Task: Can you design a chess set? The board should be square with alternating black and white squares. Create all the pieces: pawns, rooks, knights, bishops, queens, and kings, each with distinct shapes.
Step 193:
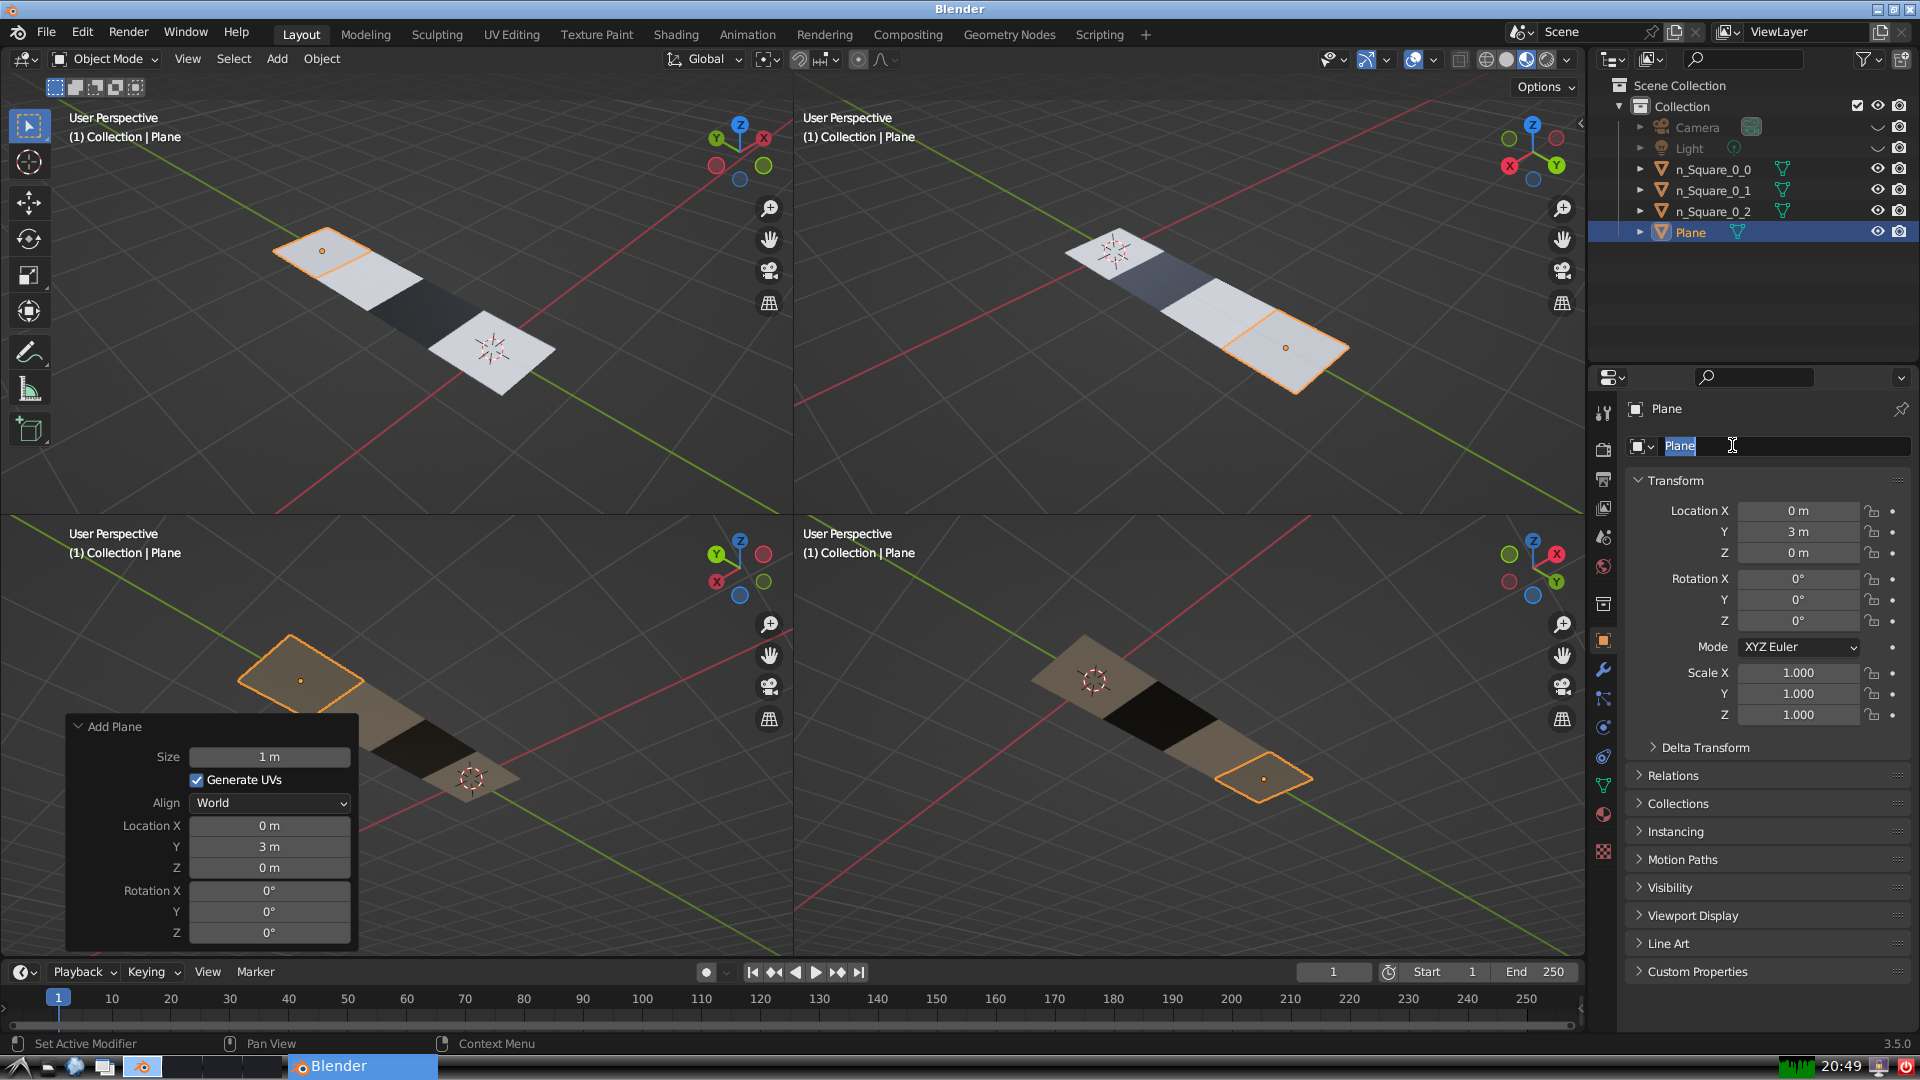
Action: input_text: n_Square_0_3